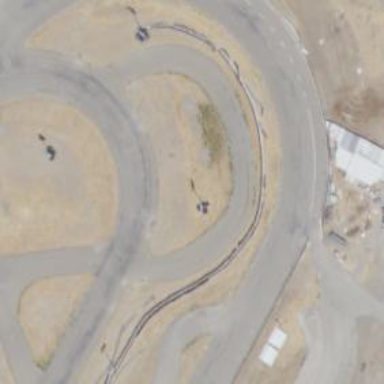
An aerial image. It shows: Raceway for motor sports.